Question: We're implementing different using to pull data from Umbraco backend. It always give null in return or gives exception of "Nullable object must have value" while calling the service method itself.
This is might because of NULL in column in table. If I update 0 in Database, my service runs fine. But it again sets to NULL if I perform save in umbraco backend.
Here is my code :
'''
var contentService = ApplicationContext.Current.Services.ContentService;
var contentTypeService = ApplicationContext.Current.Services.ContentTypeService;
var contentType = contentTypeService.GetContentType("blog");
var contents = contentService.GetContentOfContentType(contentType.Id);
'''

Can anyone help me to get out of this?
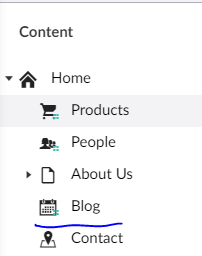
Answer: Upgrading the version of UmbracoCms.Core to the latest resolved the problem.